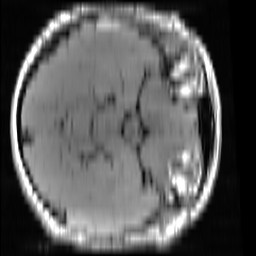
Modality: T1w
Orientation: axial
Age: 22
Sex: female
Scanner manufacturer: ge
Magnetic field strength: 3 T
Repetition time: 0.663 s
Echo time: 0.01529 s